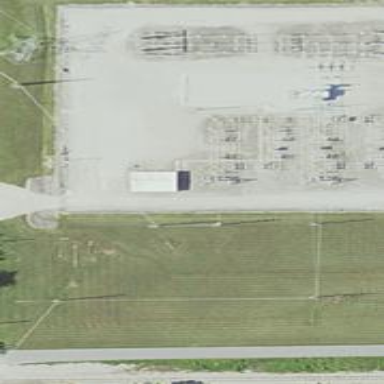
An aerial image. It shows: Outdoor power substation. The substation is at the transmission level. It is surrounded by fence.